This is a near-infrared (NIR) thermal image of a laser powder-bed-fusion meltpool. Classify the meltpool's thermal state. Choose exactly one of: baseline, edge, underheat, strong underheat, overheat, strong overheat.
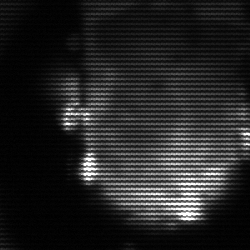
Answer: baseline